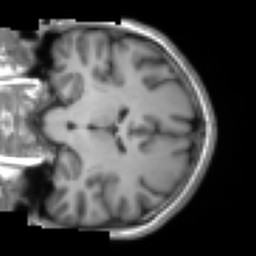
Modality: T1w
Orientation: coronal